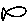
Label: fish